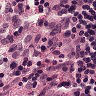
Metastatic tissue present: no